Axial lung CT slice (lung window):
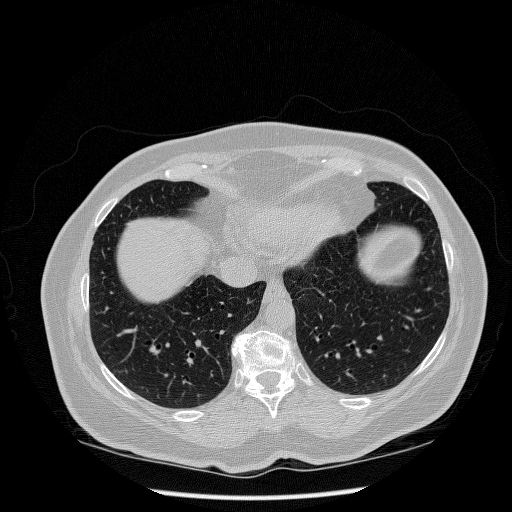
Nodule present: no